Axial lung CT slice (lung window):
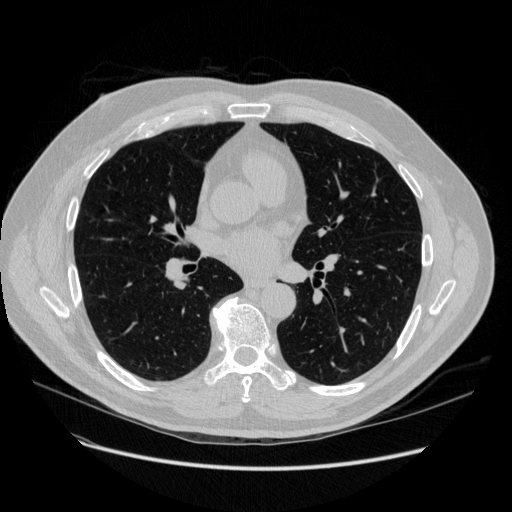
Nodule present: no